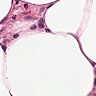
Metastatic tissue present: no